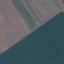
Land use / land cover class: AnnualCrop